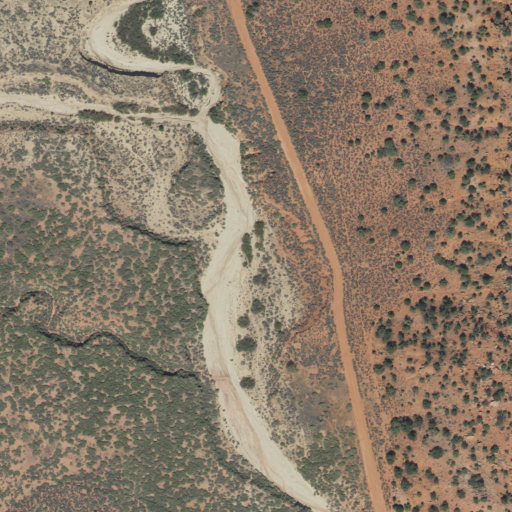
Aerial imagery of valley in Utah named Park Wash containing only shrub